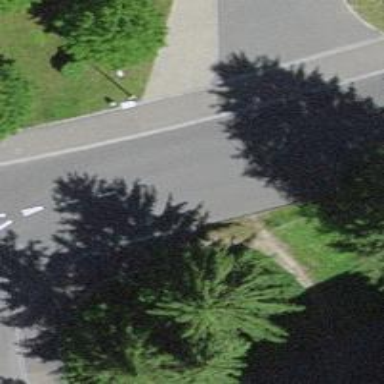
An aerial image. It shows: Zebra crossing on the road.